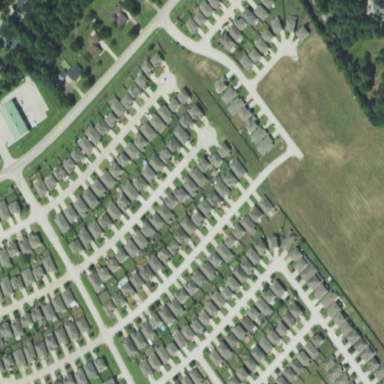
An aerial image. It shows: Residential area composed of single-family homes.